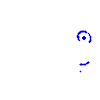
Particle: kaon